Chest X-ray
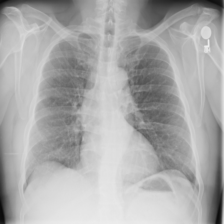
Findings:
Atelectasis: negative
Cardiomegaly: negative
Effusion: negative
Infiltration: negative
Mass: negative
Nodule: negative
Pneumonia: negative
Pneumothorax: negative
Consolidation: negative
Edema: negative
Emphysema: negative
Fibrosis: negative
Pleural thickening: negative
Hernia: negative